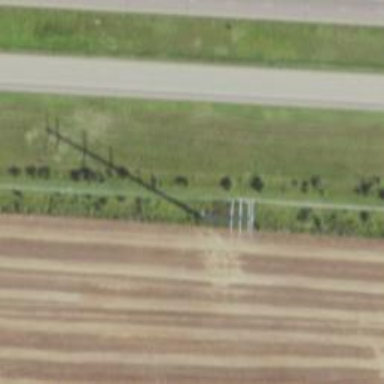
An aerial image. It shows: Power tower.